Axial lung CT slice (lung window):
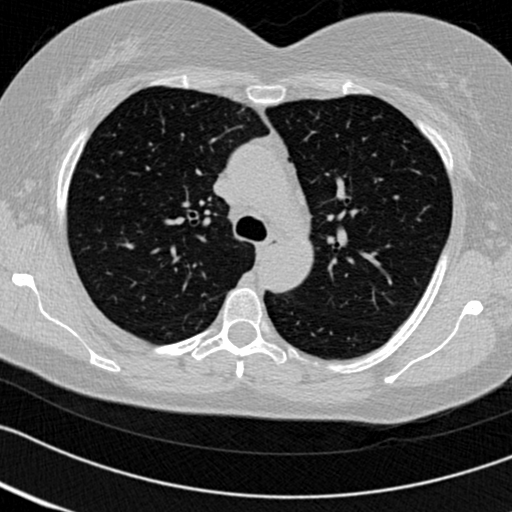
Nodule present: no